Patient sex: F
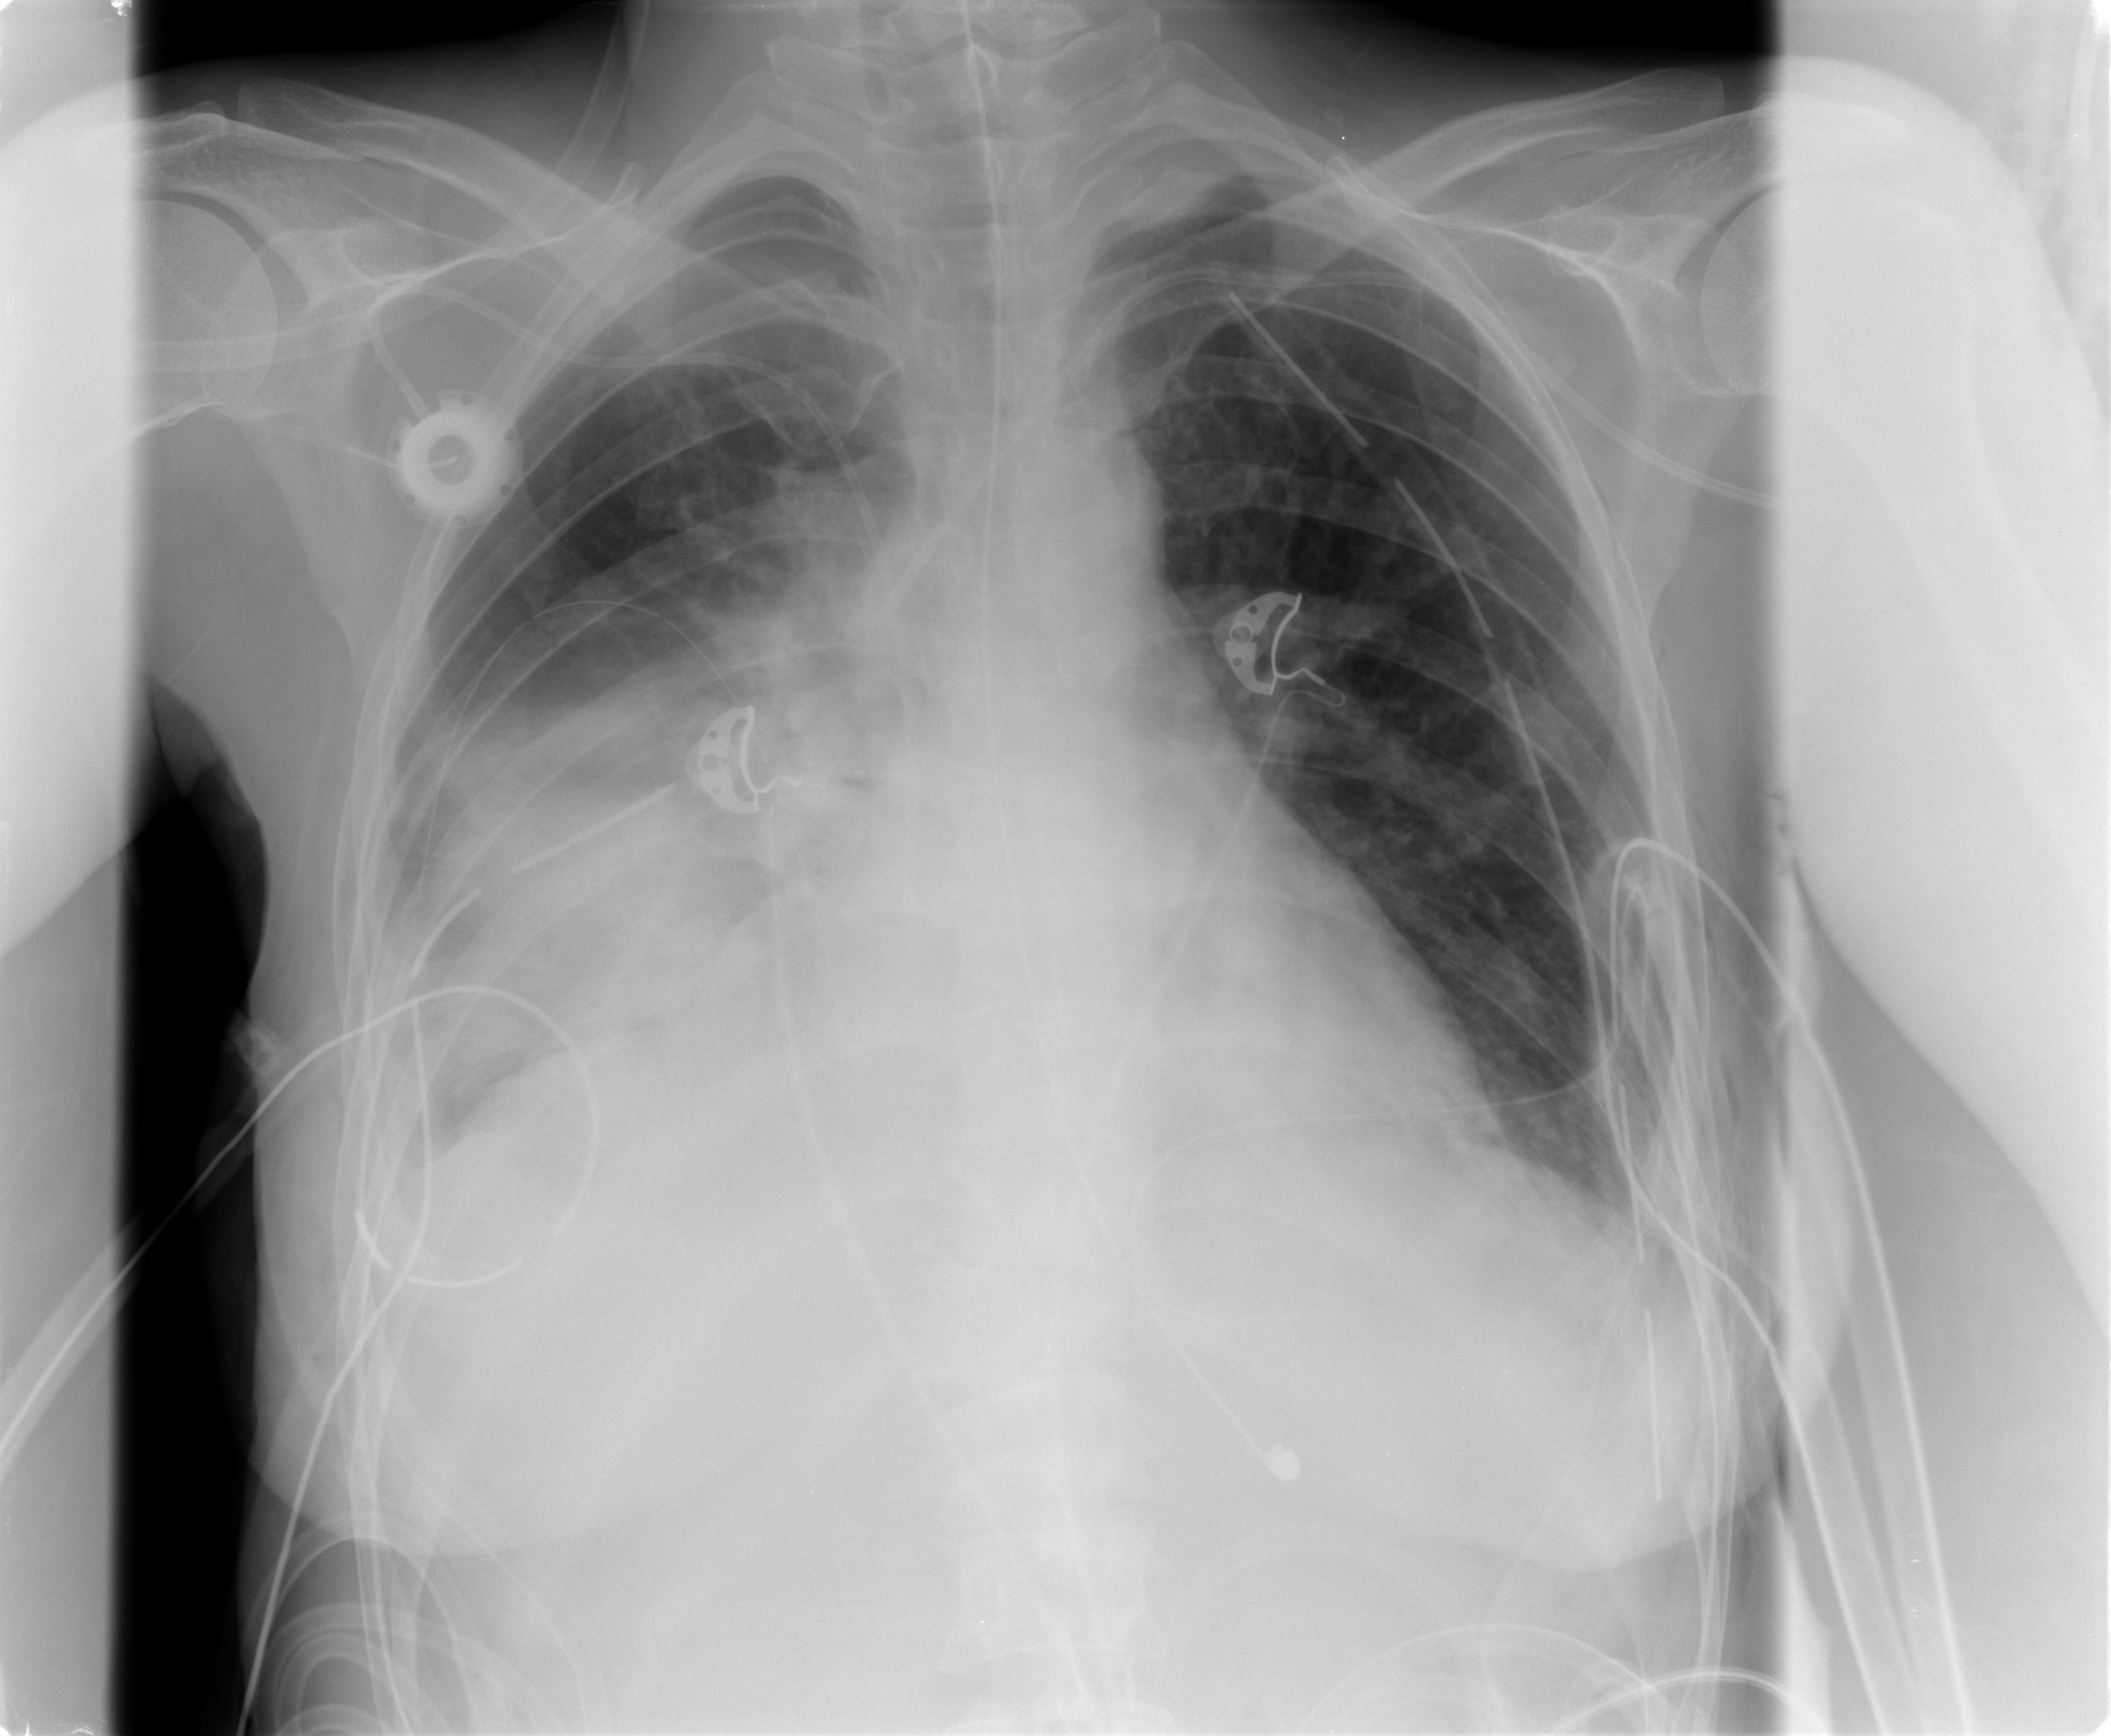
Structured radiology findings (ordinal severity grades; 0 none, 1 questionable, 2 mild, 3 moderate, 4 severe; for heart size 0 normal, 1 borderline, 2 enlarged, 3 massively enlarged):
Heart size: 0
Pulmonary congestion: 0
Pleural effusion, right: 2
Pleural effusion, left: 1
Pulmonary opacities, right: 1
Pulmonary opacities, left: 0
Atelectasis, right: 3
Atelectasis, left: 0